Interaction volume radius: 5 \u00c5
Interaction volume height: 20 \u00c5
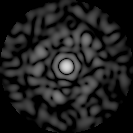
Disorder parameter: 0.8057